Interaction volume radius: 10 \u00c5
Interaction volume height: 25 \u00c5
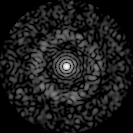
Disorder parameter: 0.8495